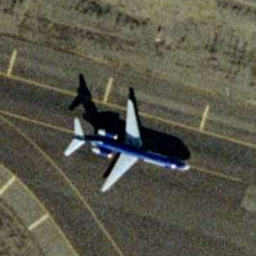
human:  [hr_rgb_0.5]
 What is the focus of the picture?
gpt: airplane